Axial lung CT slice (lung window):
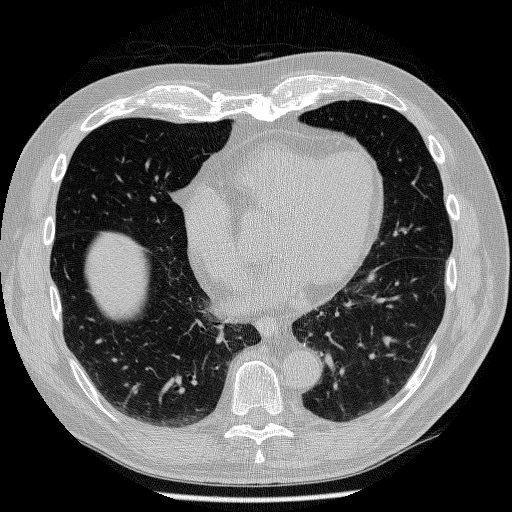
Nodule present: no